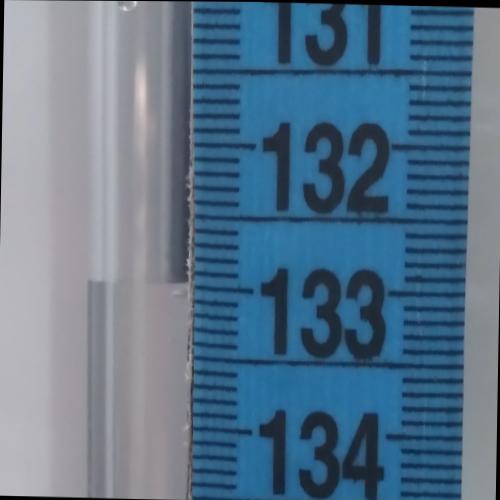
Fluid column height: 133.0 cm